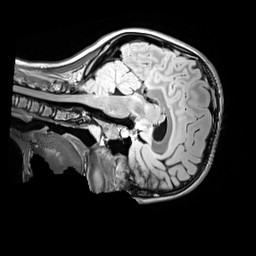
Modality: FLAIR
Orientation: sagittal
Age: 11
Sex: female
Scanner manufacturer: siemens
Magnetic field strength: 3 T
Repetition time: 5 s
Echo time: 0.388 s